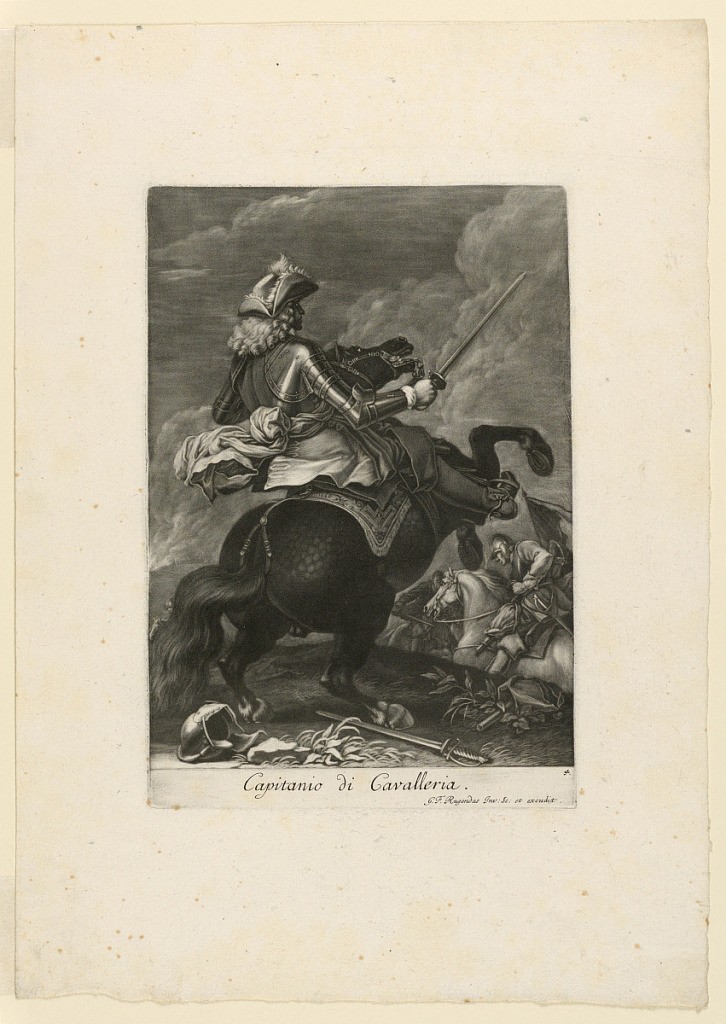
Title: Suite of Cavalry Officers: Captain of Cavalry
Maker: Georg Philip Rugendas, German, 1666–1742
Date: ca. 1730
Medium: Mezzotint engraving in dark brown ink on paper
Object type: Print
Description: A mounted captain is seen from the right back, his horse bucking before a cavalry encounter. Impelements of warfare on the ground in the foreground.